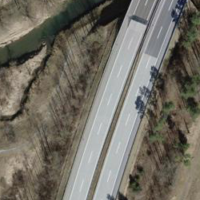
EUNIS habitat code: 57
Species observed at this site:
Milvus milvus
Parnassia palustris
Calopteryx splendens